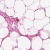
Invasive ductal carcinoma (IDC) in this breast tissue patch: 0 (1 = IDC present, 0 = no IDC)